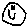
Label: smiley face